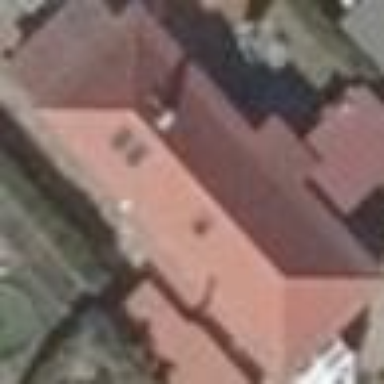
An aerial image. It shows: Detached building with hipped roof.